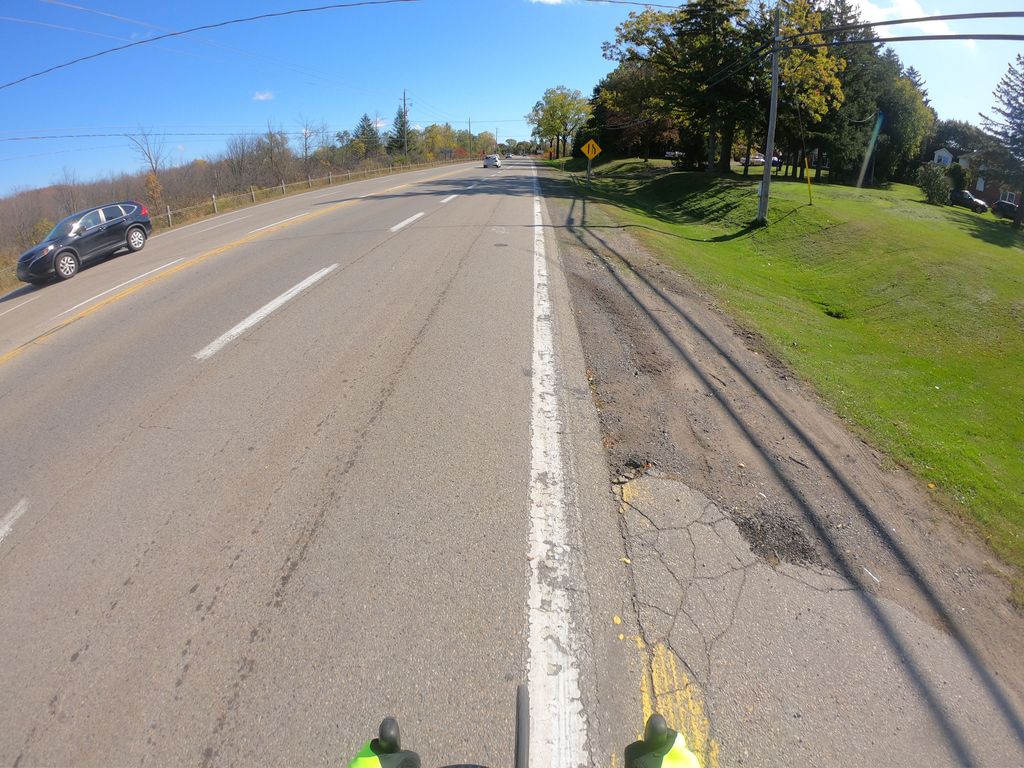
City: kitchener-waterloo